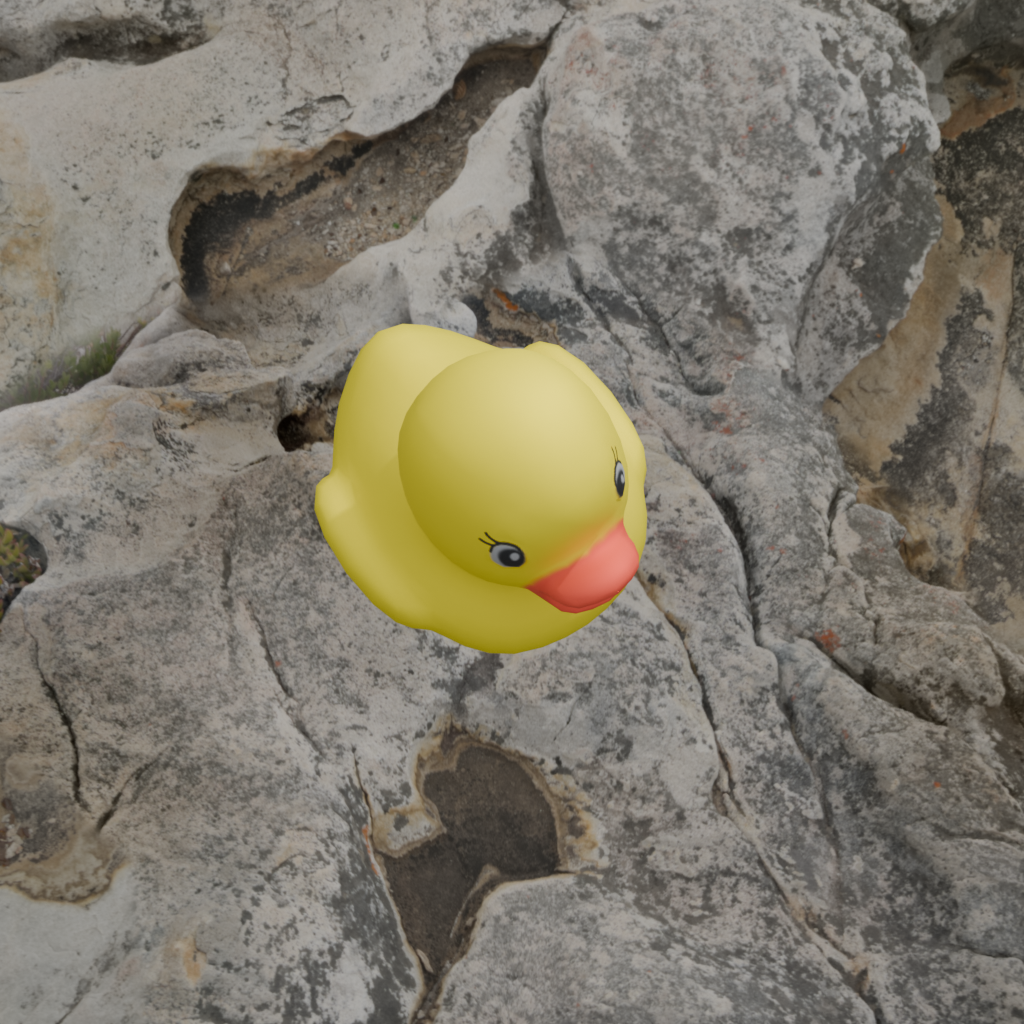
an image of a yellow rubber duck seen from <front_right_top> rocky landscape with a cloudy view of the sea.